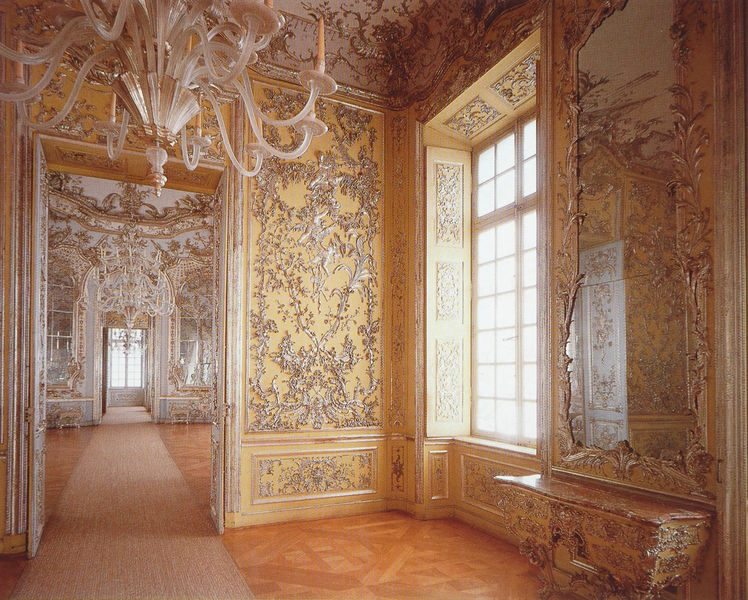
Titel: Amalienburg, Blick von dem Ruhezimmer durch den Mittelgang in den Spiegelsaal
Künstler: Francois d.Ä. Cuvilliés
Standort: München
Institution: Nymphenburg
Schlagwörter: weiß, gelb, blumen, fenster, glas, hell, holz, licht, orange, raum, schmuck, tisch, tür, zimmer, rot, schloss, beige, muster, ornament, teppich, wand, architektur, barock, silber, innenraum, spiegel, sonne, gold, interieur, decke, innen, rokkoko, rokoko, rosa, hellblau, türen, parkett, creme, bank, saal, dekoration, tapete, dekor, floral, ornamente, verzierung, kerze, altrosa, türrahmen, kerzen, kronleuchter, leuchter, lüster, stuck, durchgang, läufer, reflexion, flucht, foto, fotografie, durchblick, sprossen, münchen, palast, groß, heiter, flur, räume, ranke, wandschmuck, portal, kerzenhalter, kristall, residenz, zimmermann, fluchtpunkt, schlos, reflektion, spiege, achse, konsole, kabinett, nymphenburg, sitzbank, verzierungen, fesnter, versailles, appartement, enfilade, druchgang, rocaille, zimmerflucht, säle, ausstattung, luster, bombe, packett, barrok, fluch, verierung, spiegelsaal, cuvillies, amalienburg, raumflucht, reiche zimmer, schlosssaal, stuckatur, drolerien, appartment, barokk, einfilade, francois cuvillies, resident, verzieung, lber, rzierungen, tiscxh, stuck decken, kerzen#, zi,,er